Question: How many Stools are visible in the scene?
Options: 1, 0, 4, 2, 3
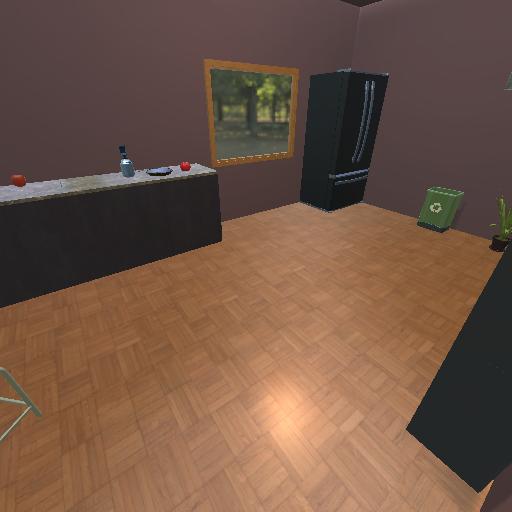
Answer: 1